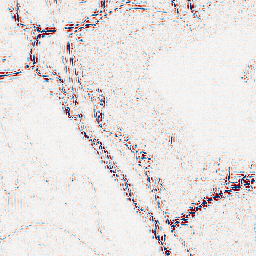
Category: wavelet
Decomposition family: wavelet_biorthogonal
Decomposition parameters: wavelet: bior2.4
level: 2
Upsampling method: bspline
Upsampling parameters: scale: 4
Upsampling scale: 4